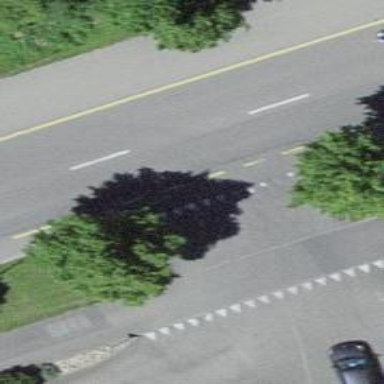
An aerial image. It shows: Primary road with asphalt surface and designated cycle lane.